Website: walmart
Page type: billing-address
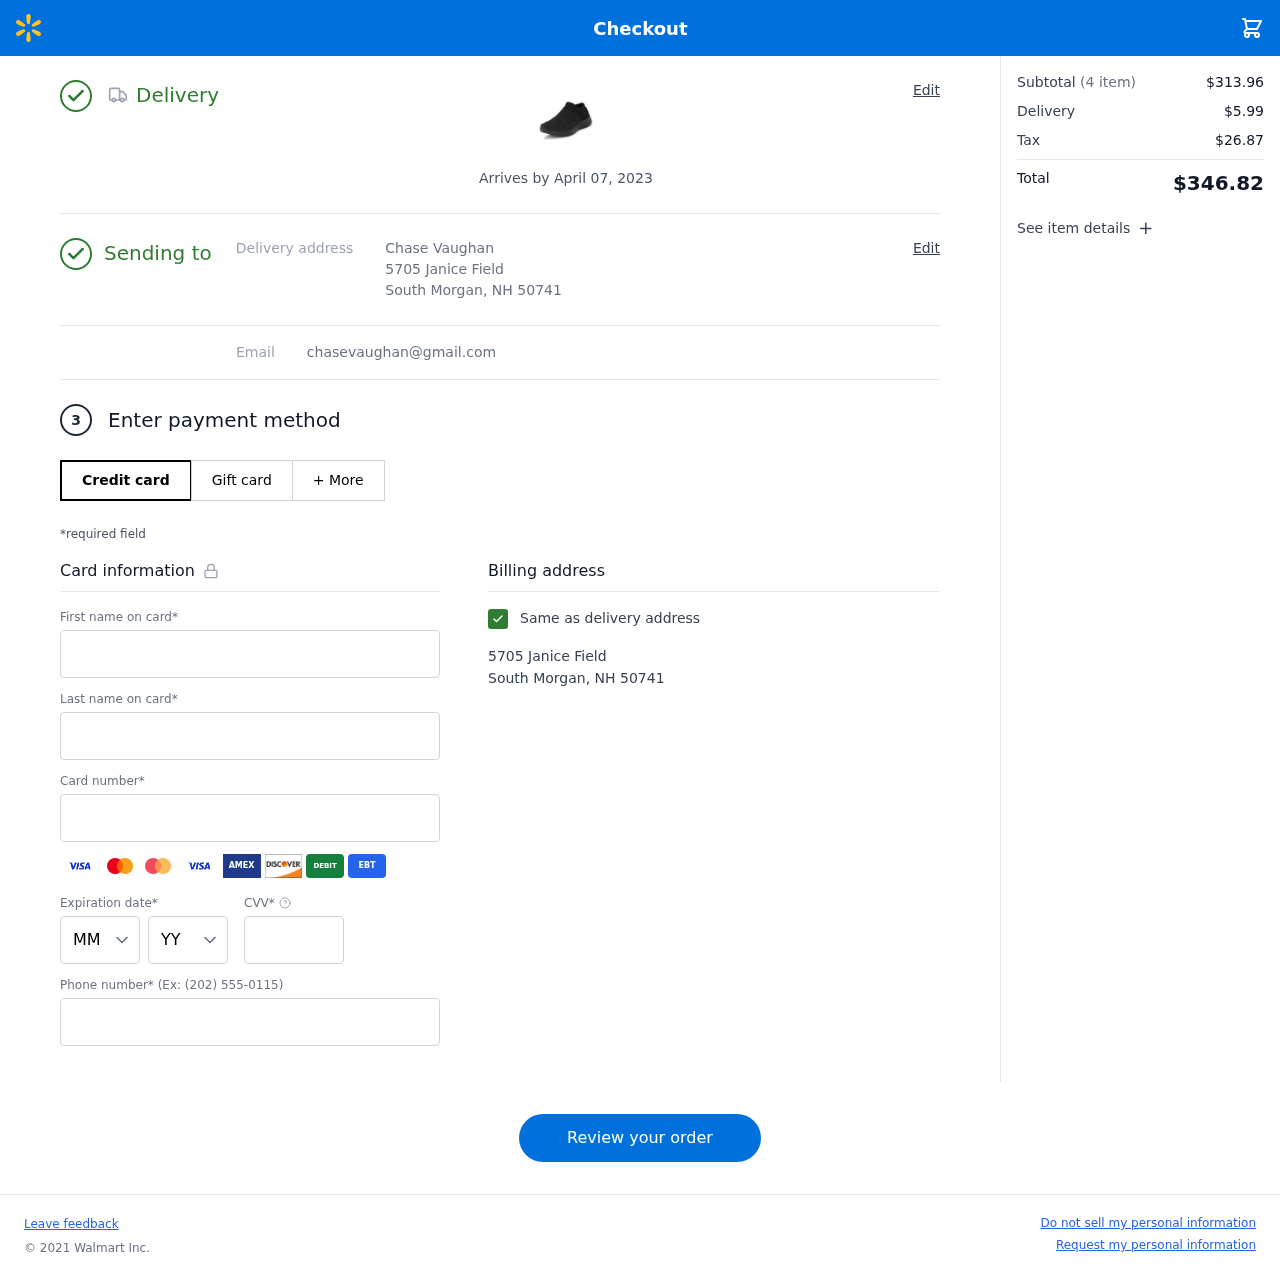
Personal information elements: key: PII_CARD_CVV
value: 827
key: PII_CARD_EXPIRY_MONTH
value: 03
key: PII_CARD_EXPIRY_YEAR
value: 30
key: PII_CARD_NUMBER
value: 6011 4675 1822 3974
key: PII_EMAIL
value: chasevaughan@gmail.com
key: PII_FIRSTNAME
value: Chase
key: PII_FULLNAME
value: Chase Vaughan
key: PII_LASTNAME
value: Vaughan
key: PII_PHONE
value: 2633605432
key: PII_STREET
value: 5705 Janice Field
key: PII_CITY_STATE_ZIP
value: South Morgan, NH 50741
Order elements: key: ORDER_DELIVERY_DATE
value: Arrives by April 07, 2023
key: ORDER_NUM_ITEMS
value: (4 item)
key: ORDER_SUBTOTAL
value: $313.96
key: ORDER_SHIPPING_COST
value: $5.99
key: ORDER_TAX
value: $26.87
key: ORDER_TOTAL
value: $346.82